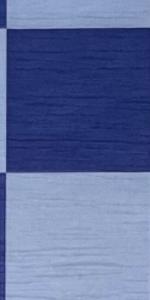
Label: Empty